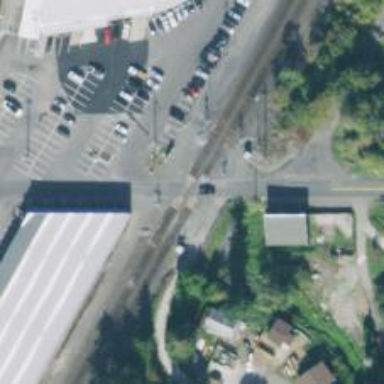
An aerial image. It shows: Level crossing at the railway with full barrier.